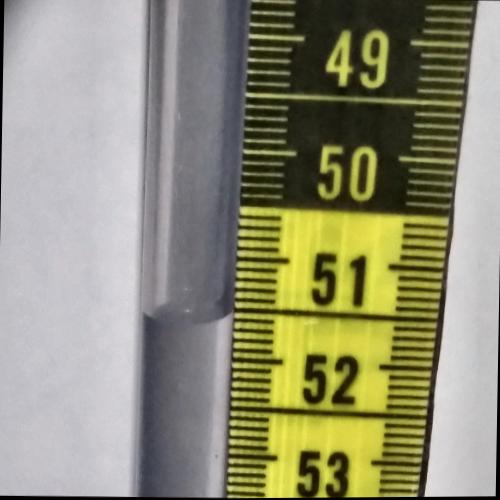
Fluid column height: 51.6 cm